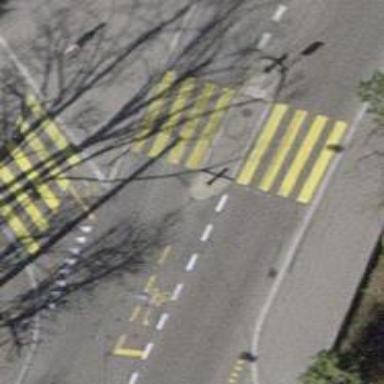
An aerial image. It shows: Uncontrolled zebra crossing with pedestrian island.